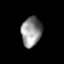
Tissue: prostate
Cell type: T cells
Senescence score: 0.7512
Nuclear area (px): 589
Mean DAPI intensity: 142.99